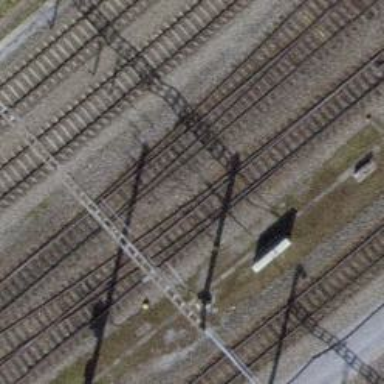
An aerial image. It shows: Single-track railway with electrified contact lines.